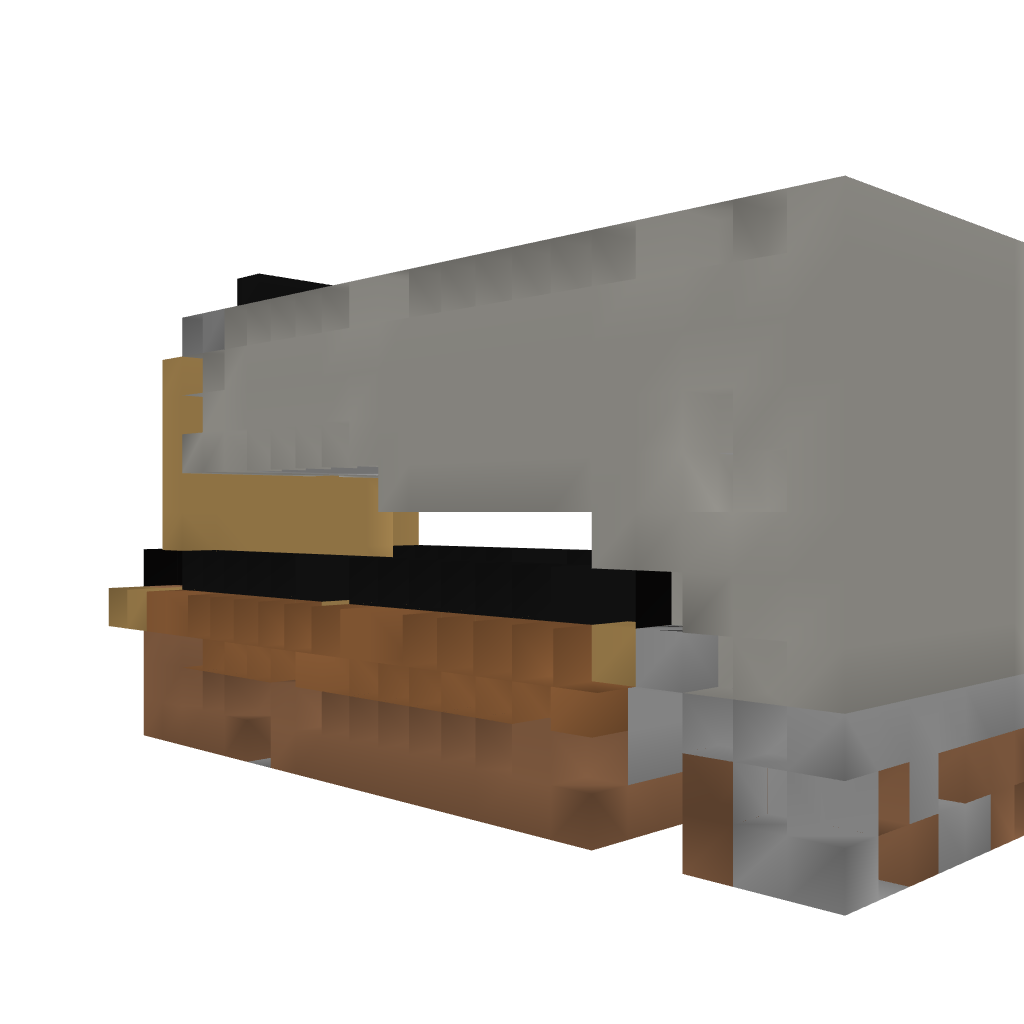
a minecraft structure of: Pig Farm